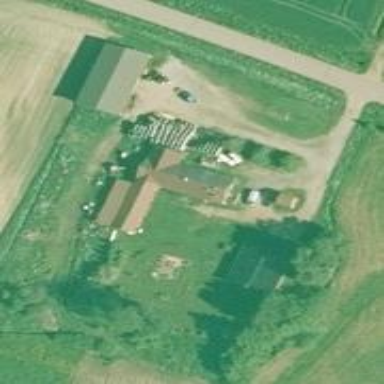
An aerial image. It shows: Farmyard area.